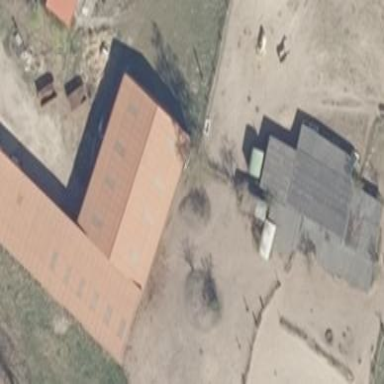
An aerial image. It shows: Farmyard area.